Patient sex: F
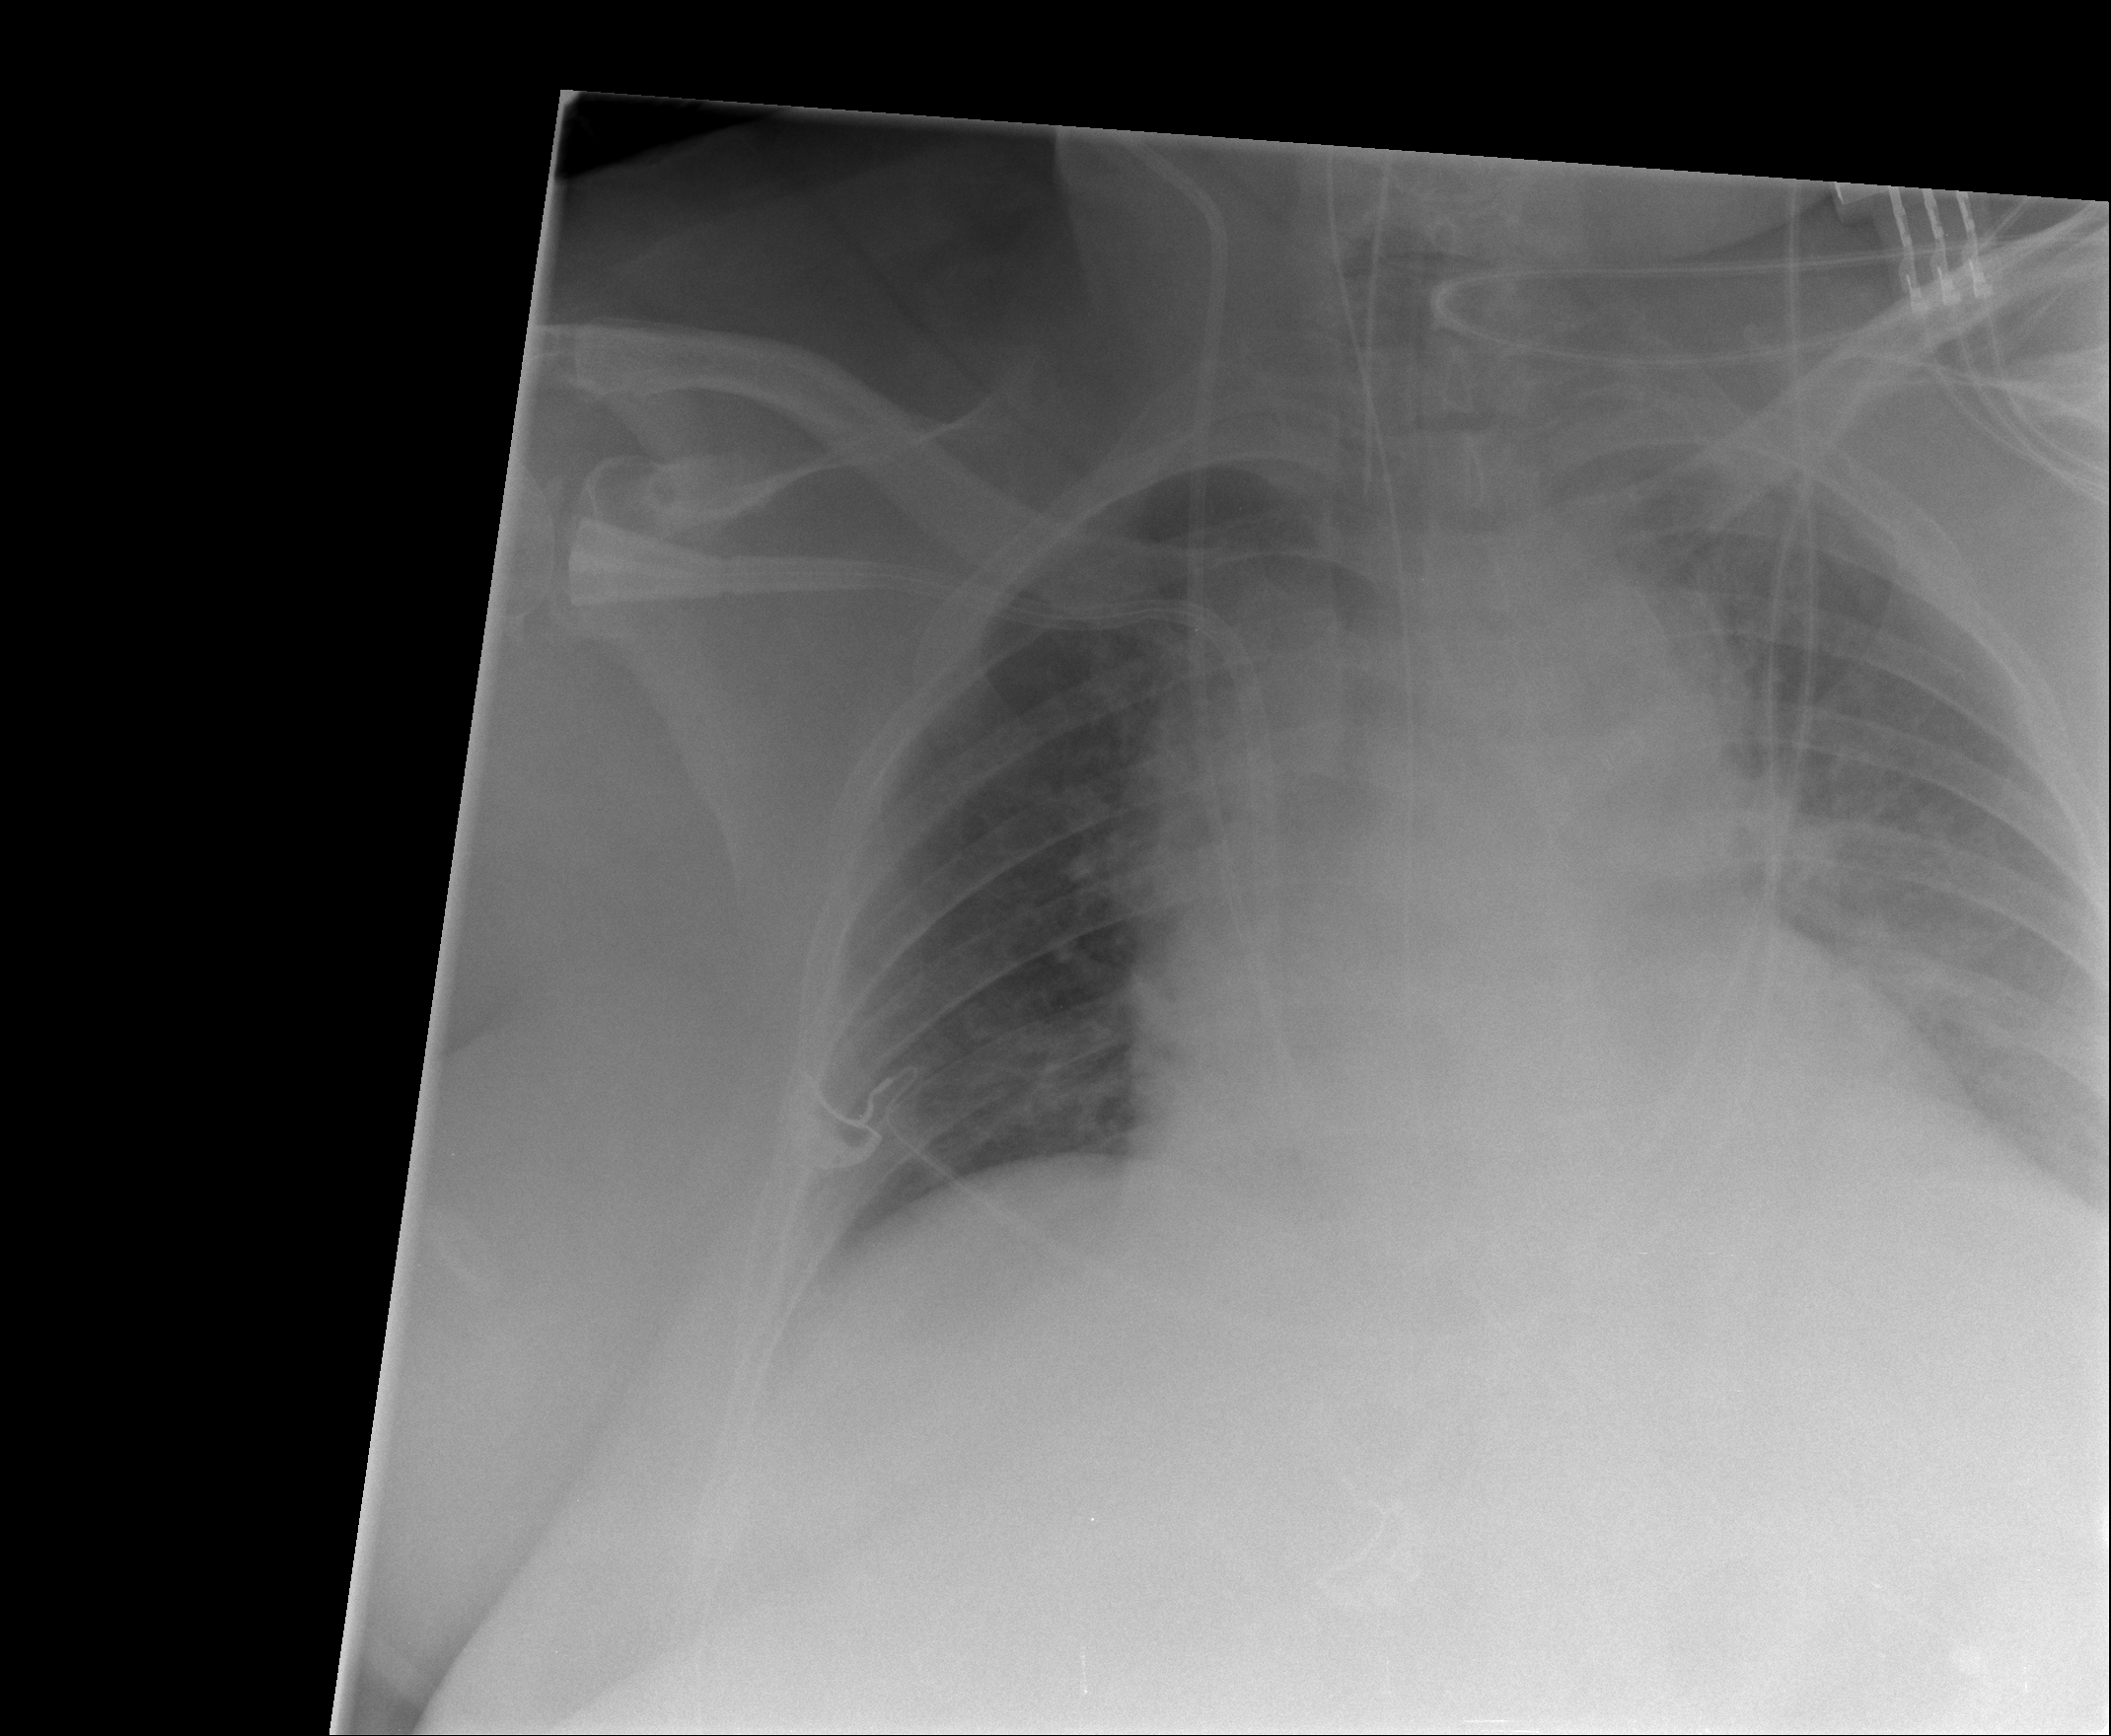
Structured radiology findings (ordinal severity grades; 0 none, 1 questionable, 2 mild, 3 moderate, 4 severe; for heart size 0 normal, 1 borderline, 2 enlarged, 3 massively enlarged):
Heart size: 2
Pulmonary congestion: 2
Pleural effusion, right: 0
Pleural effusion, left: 2
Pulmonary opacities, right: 0
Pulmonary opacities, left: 0
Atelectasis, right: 0
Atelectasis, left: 2